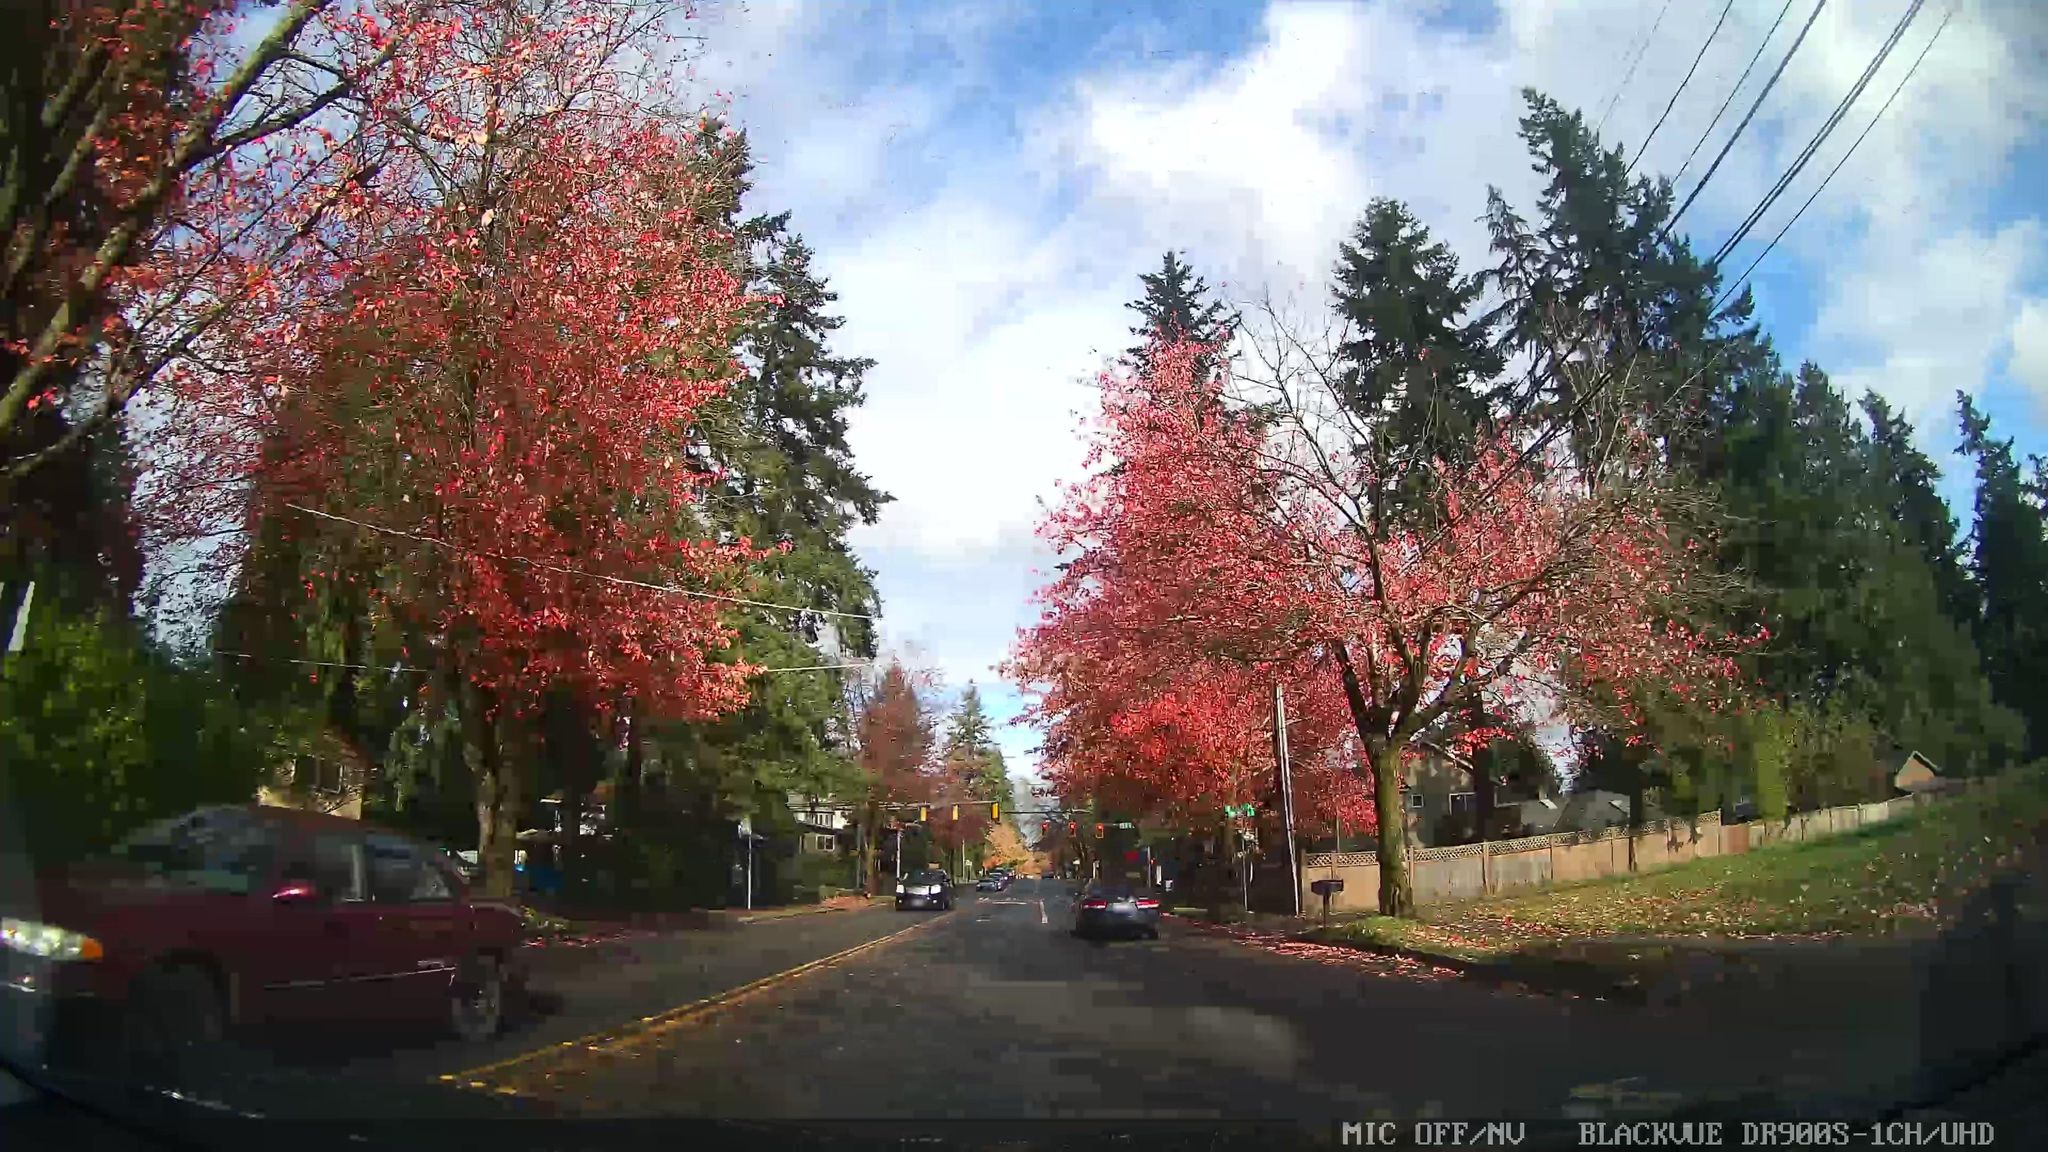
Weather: clear
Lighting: day
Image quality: good
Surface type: driving surface
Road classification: tertiary
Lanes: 2
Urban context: urban centre
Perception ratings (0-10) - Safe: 7.34, Lively: 5.41, Beautiful: 6.32, Boring: 4.65, Depressing: 1.5, Wealthy: 3.51